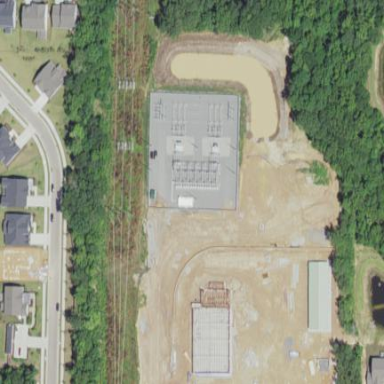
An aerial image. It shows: Fence enclosing minor distribution power substation.